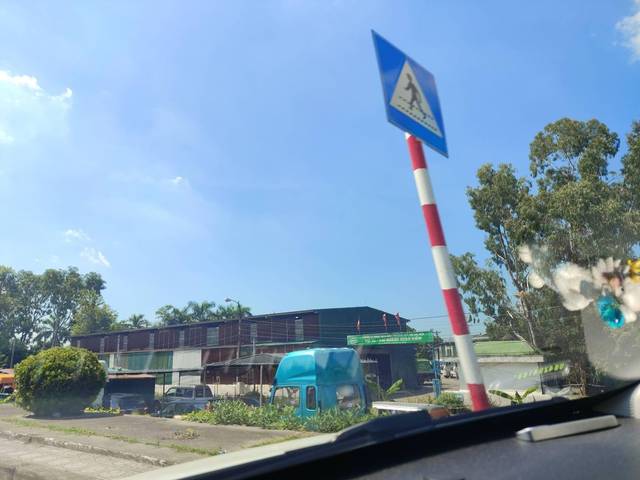
Region: Vietnam
Coordinates: 21.037, 105.871